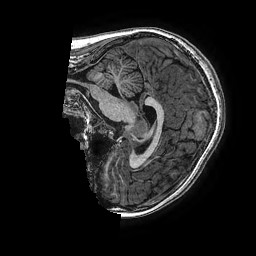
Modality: T1w
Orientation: sagittal
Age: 11
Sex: male
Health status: ill
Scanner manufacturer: ge
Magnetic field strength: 3 T
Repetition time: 0.00766 s
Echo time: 0.003476 s